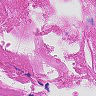
Metastatic tissue present: no